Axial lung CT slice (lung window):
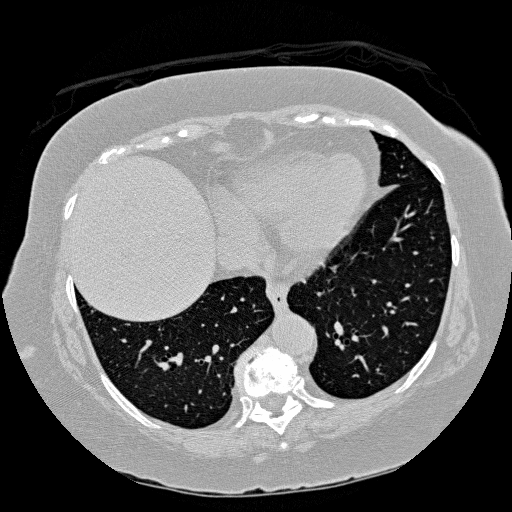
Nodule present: no